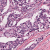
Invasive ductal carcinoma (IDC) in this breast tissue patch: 1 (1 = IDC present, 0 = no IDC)